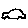
Label: car